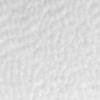
Label: no_change